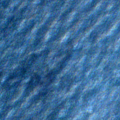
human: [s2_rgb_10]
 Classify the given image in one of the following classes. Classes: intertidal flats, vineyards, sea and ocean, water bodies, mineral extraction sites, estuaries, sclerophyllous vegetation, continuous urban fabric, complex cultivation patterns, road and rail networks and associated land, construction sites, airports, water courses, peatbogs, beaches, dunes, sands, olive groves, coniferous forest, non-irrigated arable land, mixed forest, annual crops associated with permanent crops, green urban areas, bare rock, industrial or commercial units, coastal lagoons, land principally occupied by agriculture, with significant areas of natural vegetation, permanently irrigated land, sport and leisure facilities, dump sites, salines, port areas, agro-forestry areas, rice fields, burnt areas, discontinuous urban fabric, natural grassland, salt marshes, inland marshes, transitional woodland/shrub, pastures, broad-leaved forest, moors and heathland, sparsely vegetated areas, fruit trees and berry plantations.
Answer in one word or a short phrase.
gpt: sea and ocean